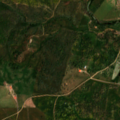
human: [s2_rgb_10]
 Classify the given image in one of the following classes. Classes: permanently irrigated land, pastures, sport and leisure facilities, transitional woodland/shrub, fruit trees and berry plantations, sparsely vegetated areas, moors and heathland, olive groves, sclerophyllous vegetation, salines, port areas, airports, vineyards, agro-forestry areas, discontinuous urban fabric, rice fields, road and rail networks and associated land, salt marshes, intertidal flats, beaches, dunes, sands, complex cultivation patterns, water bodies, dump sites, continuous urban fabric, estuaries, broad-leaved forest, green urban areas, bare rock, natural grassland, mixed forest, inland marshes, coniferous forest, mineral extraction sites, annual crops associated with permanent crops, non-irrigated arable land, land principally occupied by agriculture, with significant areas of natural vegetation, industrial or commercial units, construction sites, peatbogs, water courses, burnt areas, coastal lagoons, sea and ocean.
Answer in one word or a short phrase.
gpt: continuous urban fabric